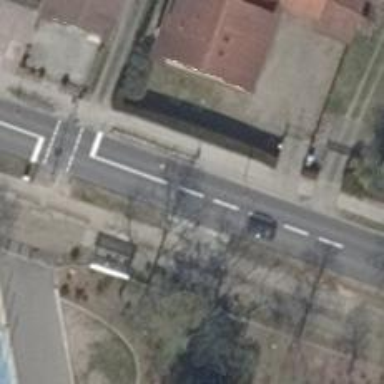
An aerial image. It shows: Public transport stop position.